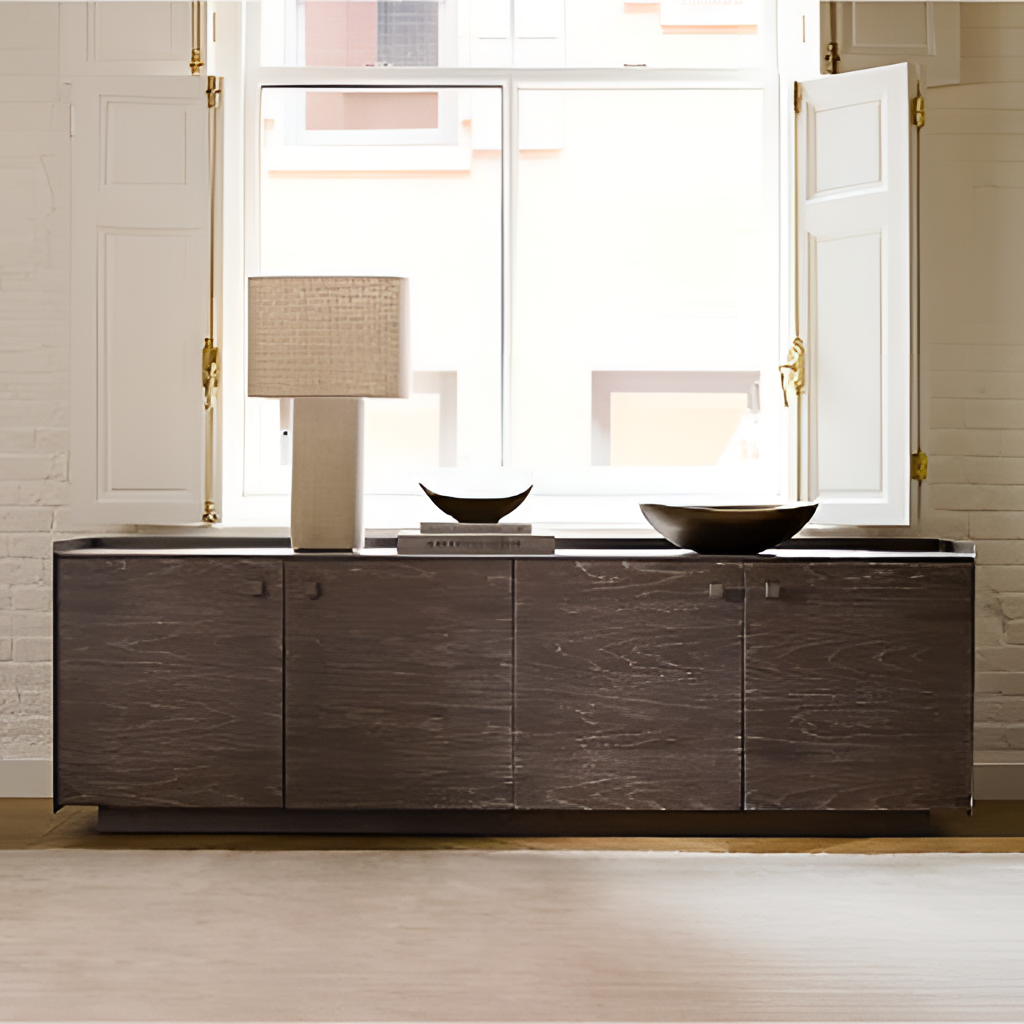
brown wood sideboard, living room, paint wallpaper, with solid pattern, carpet flooring, with plain pattern, contemporary